Question: I'm looking in the internet how to , but i can't found nothing, i know how to program with python in the choregraphe but i cant find the way to program with c++. There's some tutorial or something like that, or if it is simple, can you help me, please?

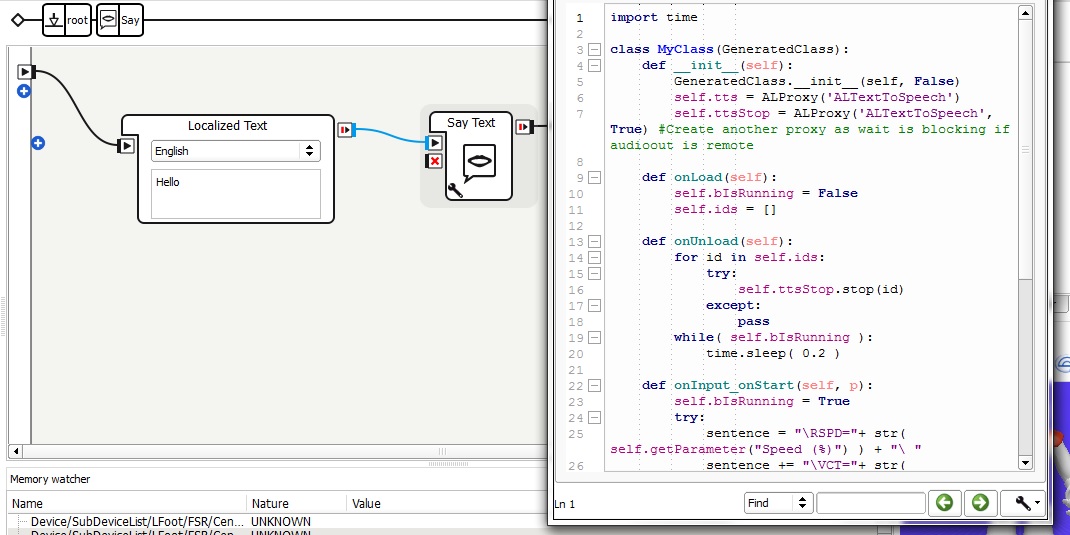
Answer: Yes, there are tutorials in the documentation of NAOqi 2.8 (which is the software used on NAO v6). See here: <URL> - it includes both tutorials and API reference.